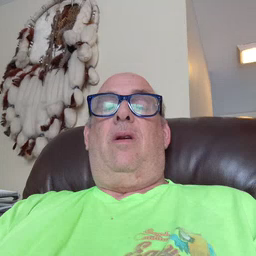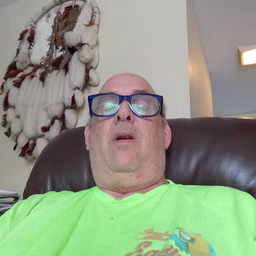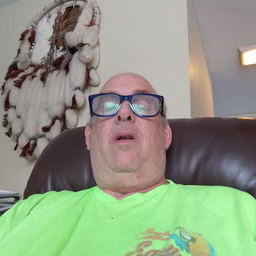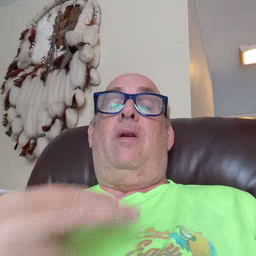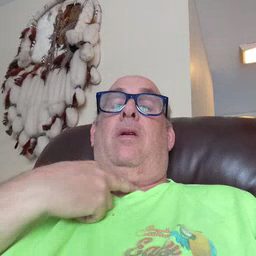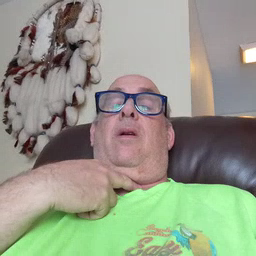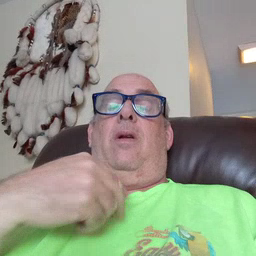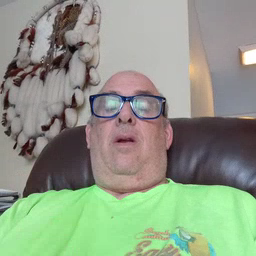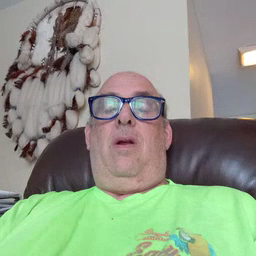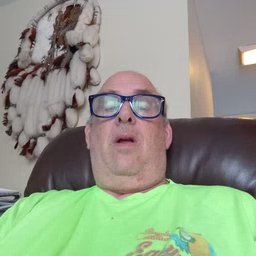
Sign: stuck